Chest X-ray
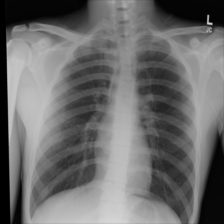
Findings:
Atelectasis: negative
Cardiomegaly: negative
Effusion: negative
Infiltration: negative
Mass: negative
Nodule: negative
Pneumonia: negative
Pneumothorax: negative
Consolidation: negative
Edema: negative
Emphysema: negative
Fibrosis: negative
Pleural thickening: negative
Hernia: negative